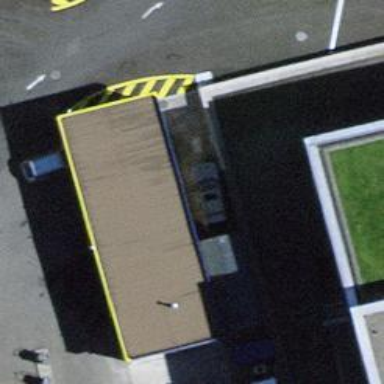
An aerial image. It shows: Car wash facility.